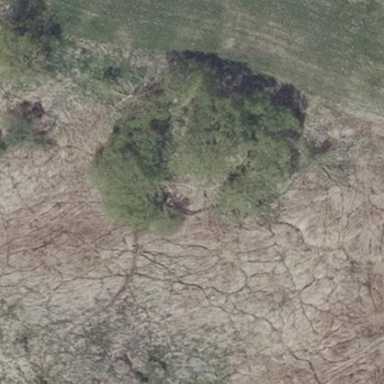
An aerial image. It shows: Patch of scrub vegetation.